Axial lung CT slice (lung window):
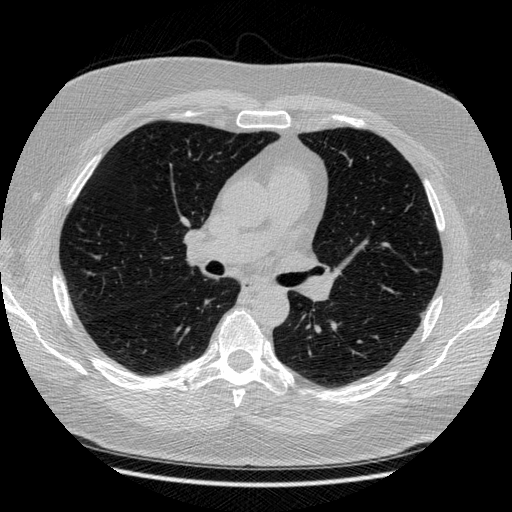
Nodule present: no